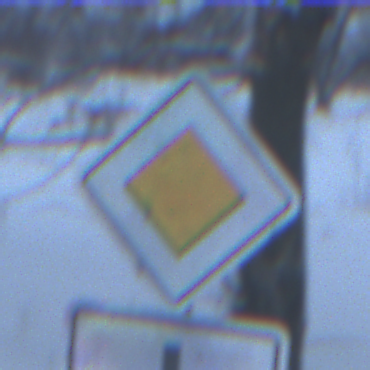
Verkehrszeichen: Vorfahrtsstrasse
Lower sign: VerlaufVorfahrtsstrasse3
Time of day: Midday
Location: Outdoor (Nature)
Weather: Overcast
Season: Winter
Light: Natural